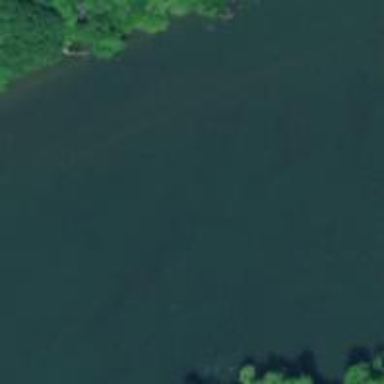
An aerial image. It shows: Beautiful view of river.